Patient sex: M
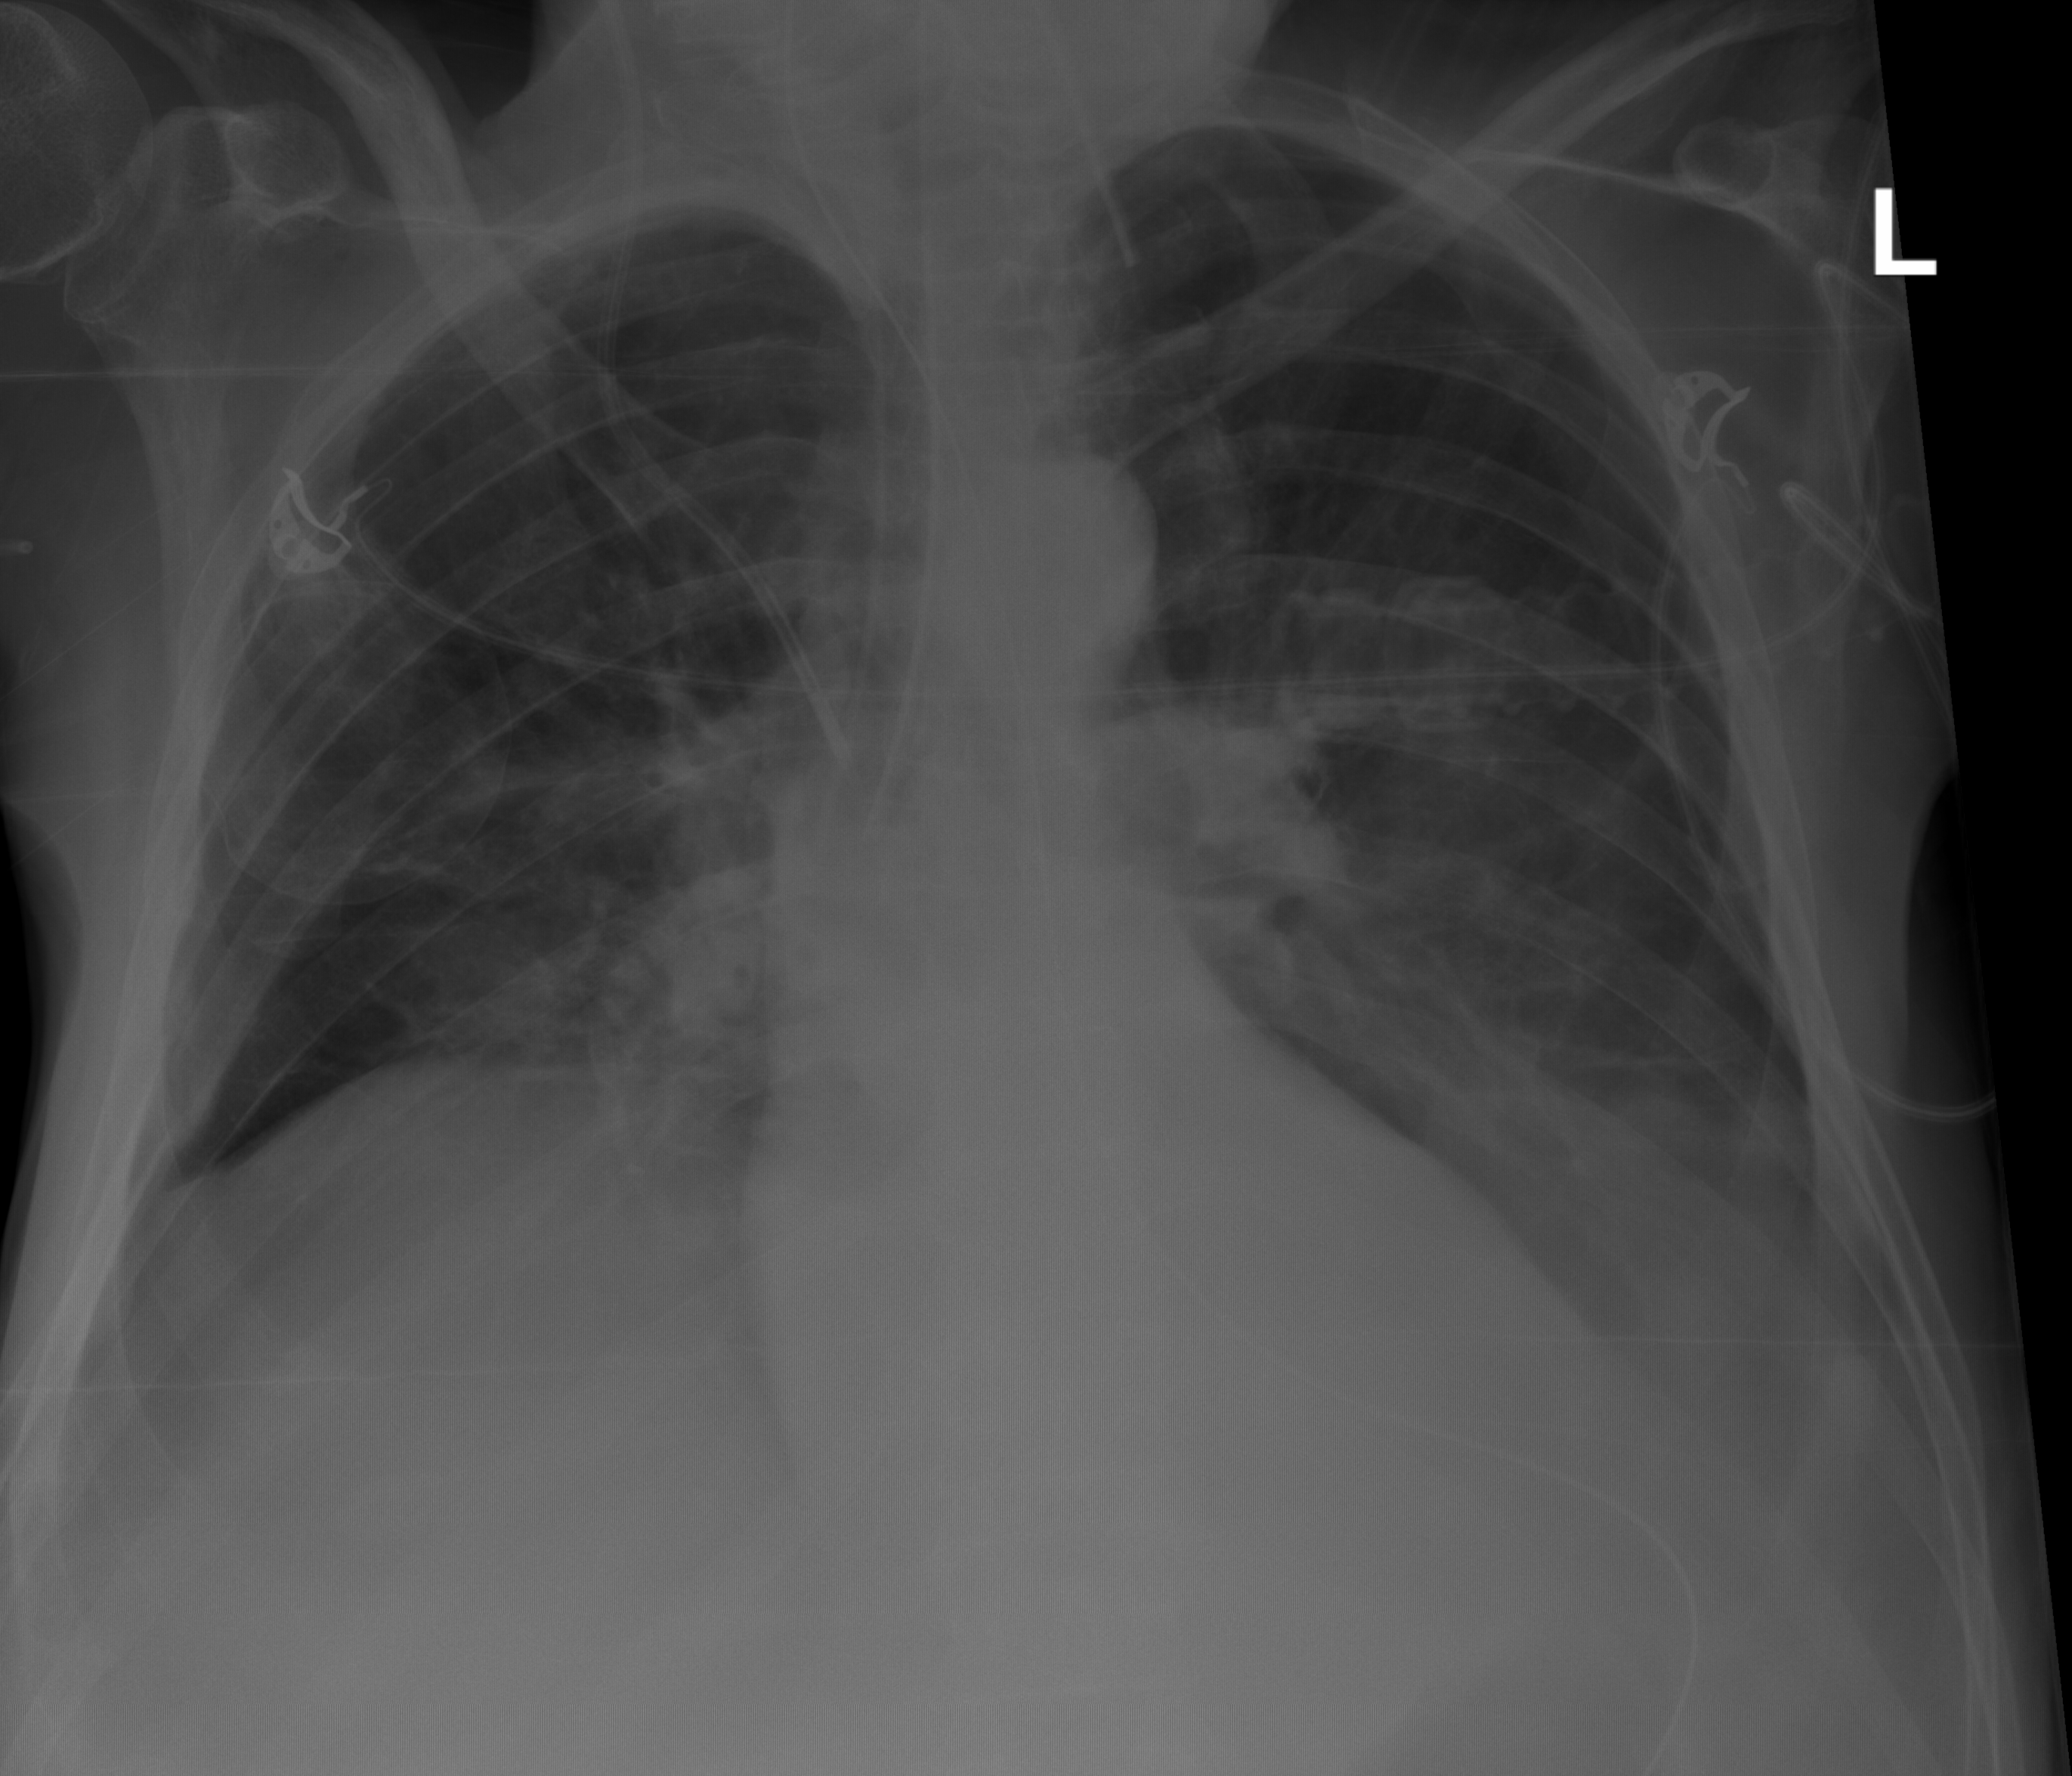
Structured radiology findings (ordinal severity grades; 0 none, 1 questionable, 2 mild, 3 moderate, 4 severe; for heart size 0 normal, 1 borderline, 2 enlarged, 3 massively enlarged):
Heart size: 0
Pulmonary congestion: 0
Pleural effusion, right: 0
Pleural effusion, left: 2
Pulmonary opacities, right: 0
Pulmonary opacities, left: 0
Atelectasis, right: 0
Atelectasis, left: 2